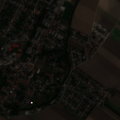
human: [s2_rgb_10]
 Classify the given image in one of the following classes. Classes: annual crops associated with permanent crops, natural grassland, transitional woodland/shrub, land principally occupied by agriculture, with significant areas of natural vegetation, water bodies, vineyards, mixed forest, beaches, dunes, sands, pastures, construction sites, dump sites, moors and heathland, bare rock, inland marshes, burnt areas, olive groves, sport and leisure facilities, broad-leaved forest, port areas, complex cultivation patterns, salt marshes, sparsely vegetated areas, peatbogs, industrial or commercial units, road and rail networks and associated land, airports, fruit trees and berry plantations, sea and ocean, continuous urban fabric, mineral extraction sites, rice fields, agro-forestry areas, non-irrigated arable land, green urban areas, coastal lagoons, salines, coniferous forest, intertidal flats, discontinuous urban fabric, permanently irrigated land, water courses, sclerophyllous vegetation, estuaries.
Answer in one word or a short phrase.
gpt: discontinuous urban fabric, non-irrigated arable land, land principally occupied by agriculture, with significant areas of natural vegetation